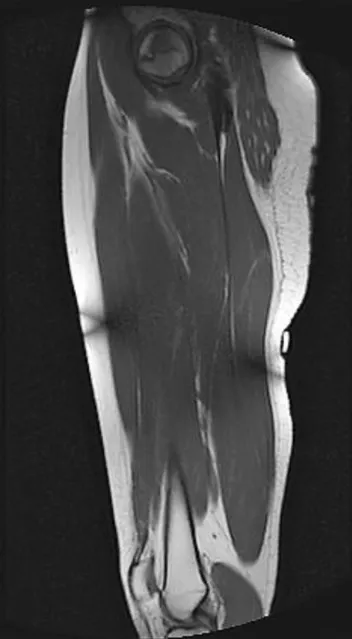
This T1-weighted image shows a serpiginous band of hypodensity that represents the separation point between necrotic bone and bone that is undergoing repair. This is pathognomonic of AVN.
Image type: radiology (mri)